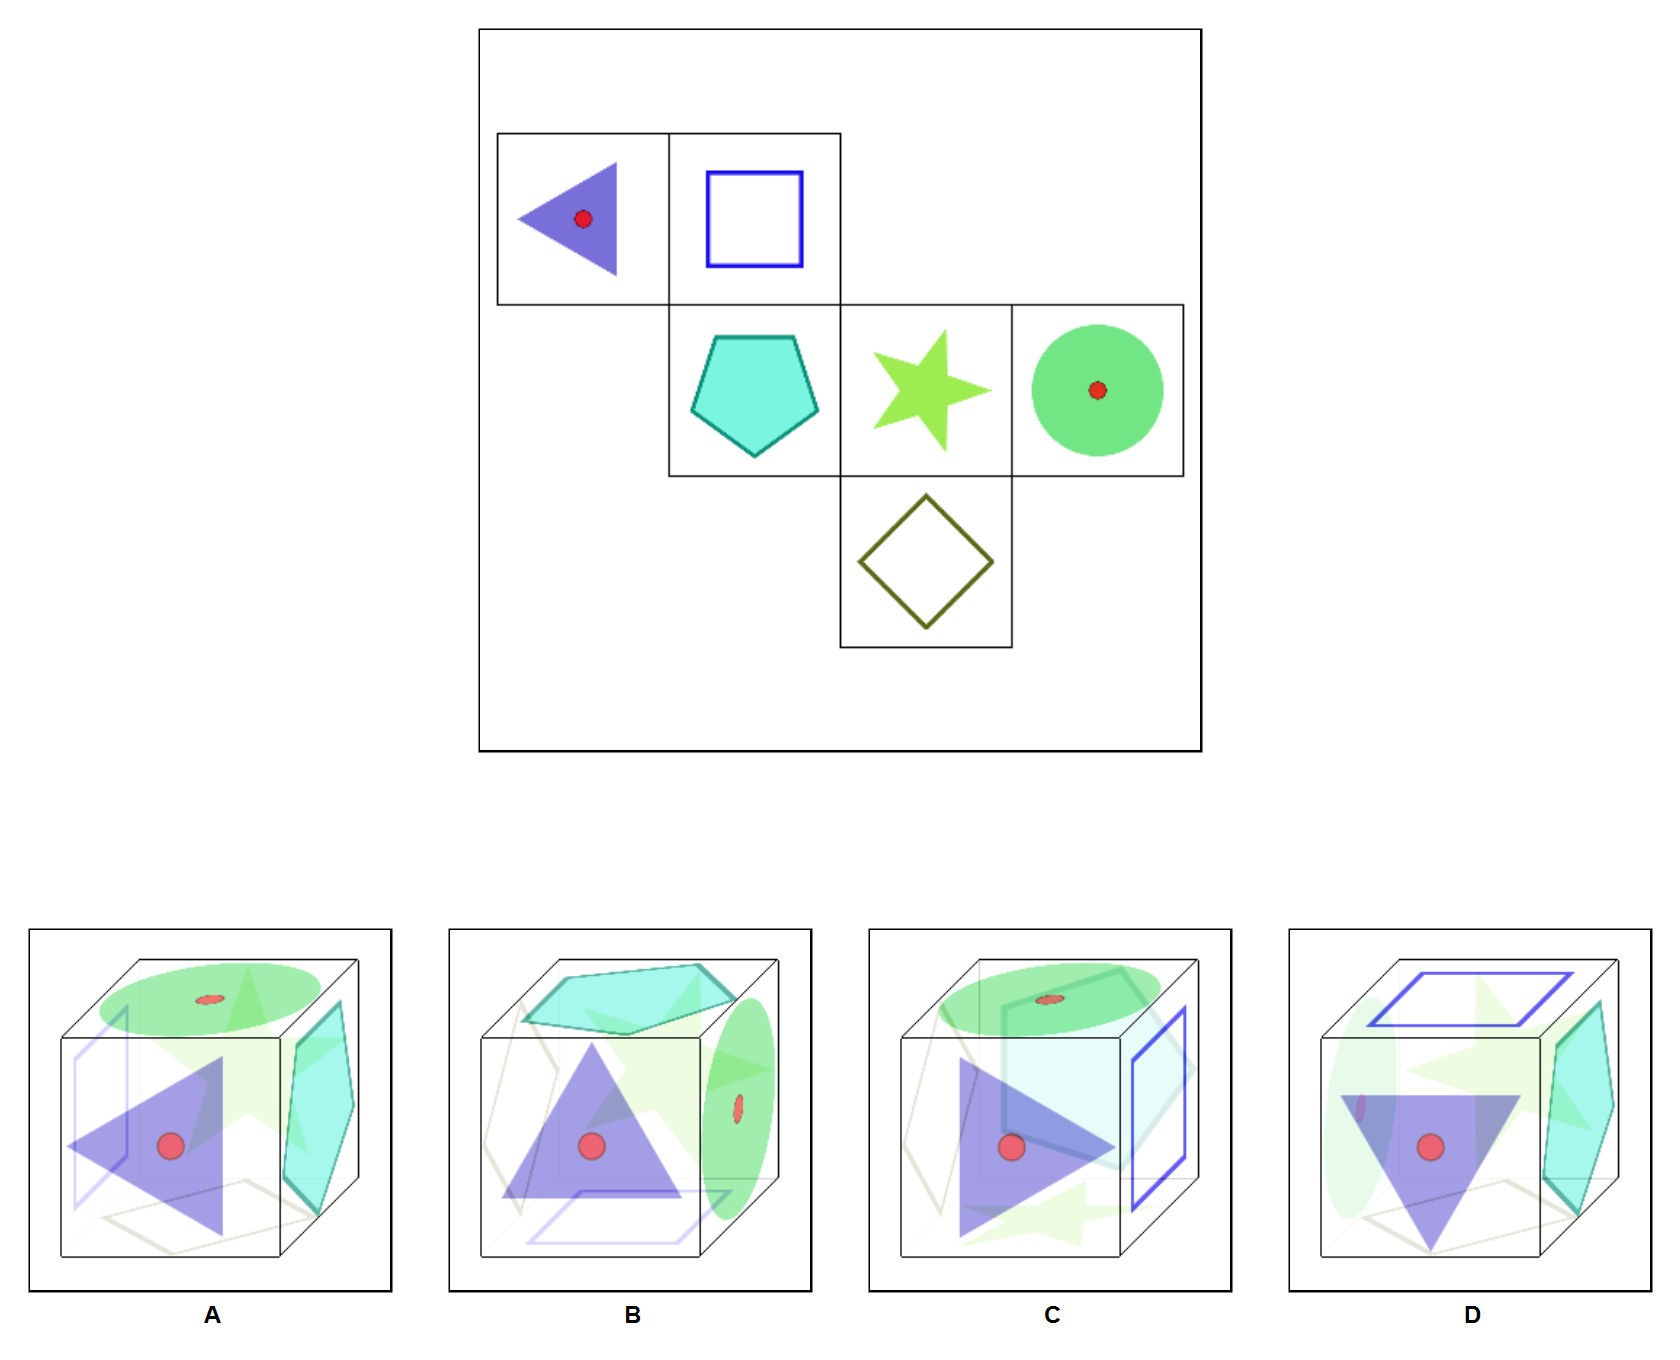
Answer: D